Aerial crown-view tile of a tropical tree (Barro Colorado Island, Panama), acquired 20240813:
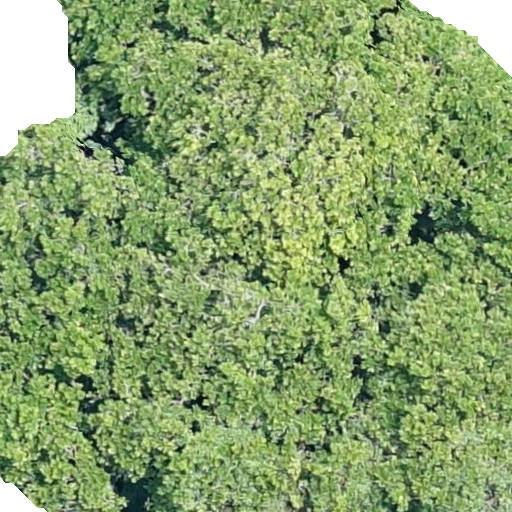
Species: Anacardium excelsum
GBIF accepted scientific name: Anacardium excelsum
Crown area: 506.901 m²